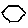
Label: hexagon